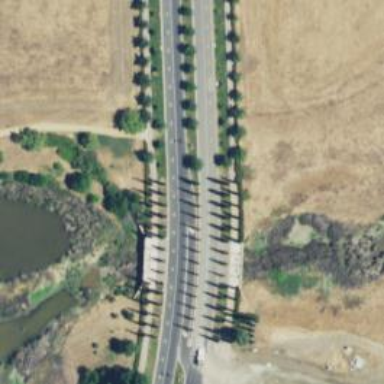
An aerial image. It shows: Culvert tunnel.